Aerial crown-view tile of a tropical tree (Barro Colorado Island, Panama), acquired 20250414:
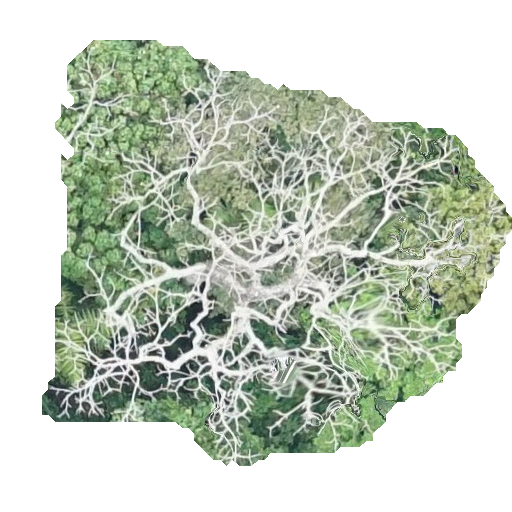
Species: Alseis blackiana
GBIF accepted scientific name: Alseis blackiana
Crown area: 211.455 m²